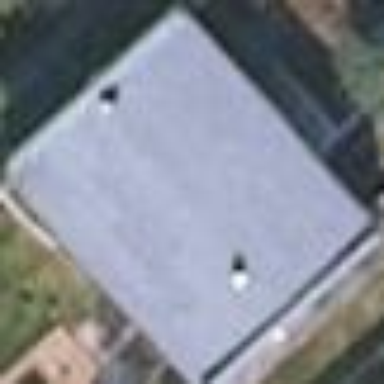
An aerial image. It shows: Detached building.